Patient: sex M, age 55
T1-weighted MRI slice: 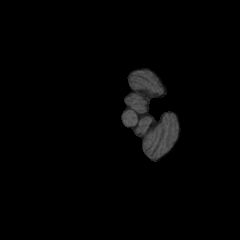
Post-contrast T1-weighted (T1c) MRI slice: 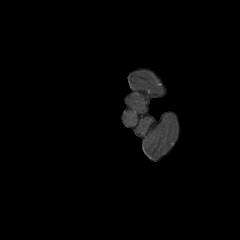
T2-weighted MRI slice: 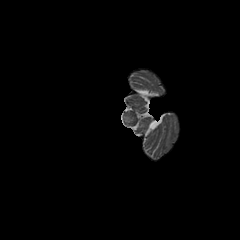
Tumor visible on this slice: no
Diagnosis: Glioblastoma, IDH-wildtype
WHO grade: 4